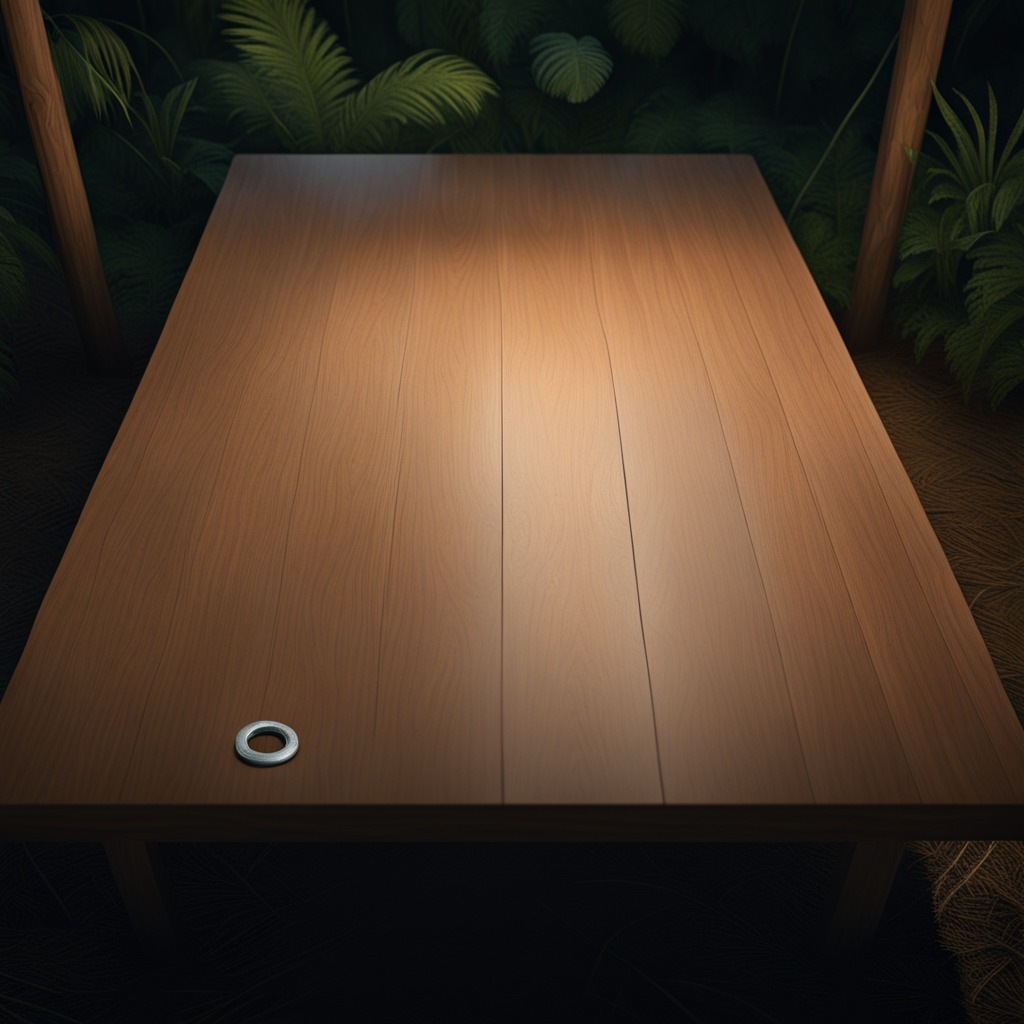
A flat metal washer lies on a wooden table inside a jungle field workshop tent at night.